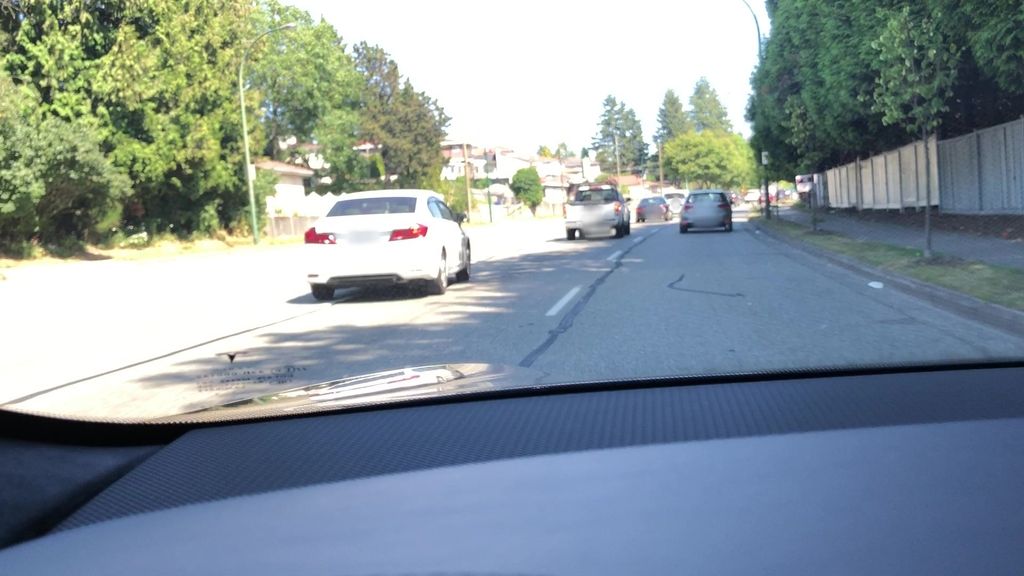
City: vancouver